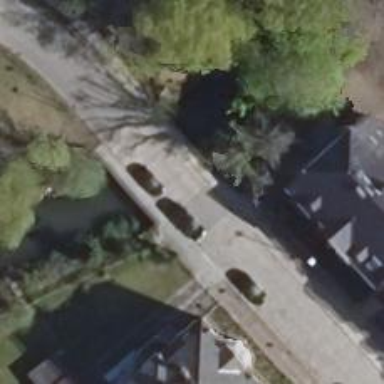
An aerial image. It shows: Residential road with parallel parking lanes on the left side.